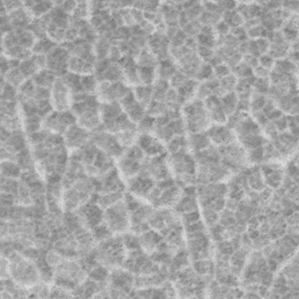
Label: frost